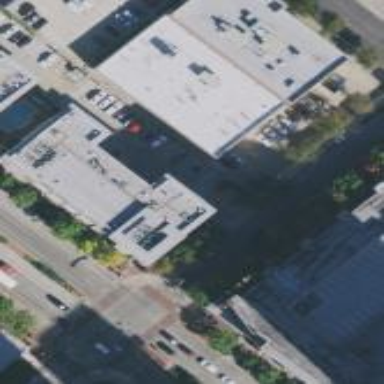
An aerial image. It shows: Commercial building.